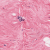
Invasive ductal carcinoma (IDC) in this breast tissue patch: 0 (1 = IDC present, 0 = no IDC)